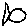
Label: fish